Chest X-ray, AP view. Patient: 58 years old, sex F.
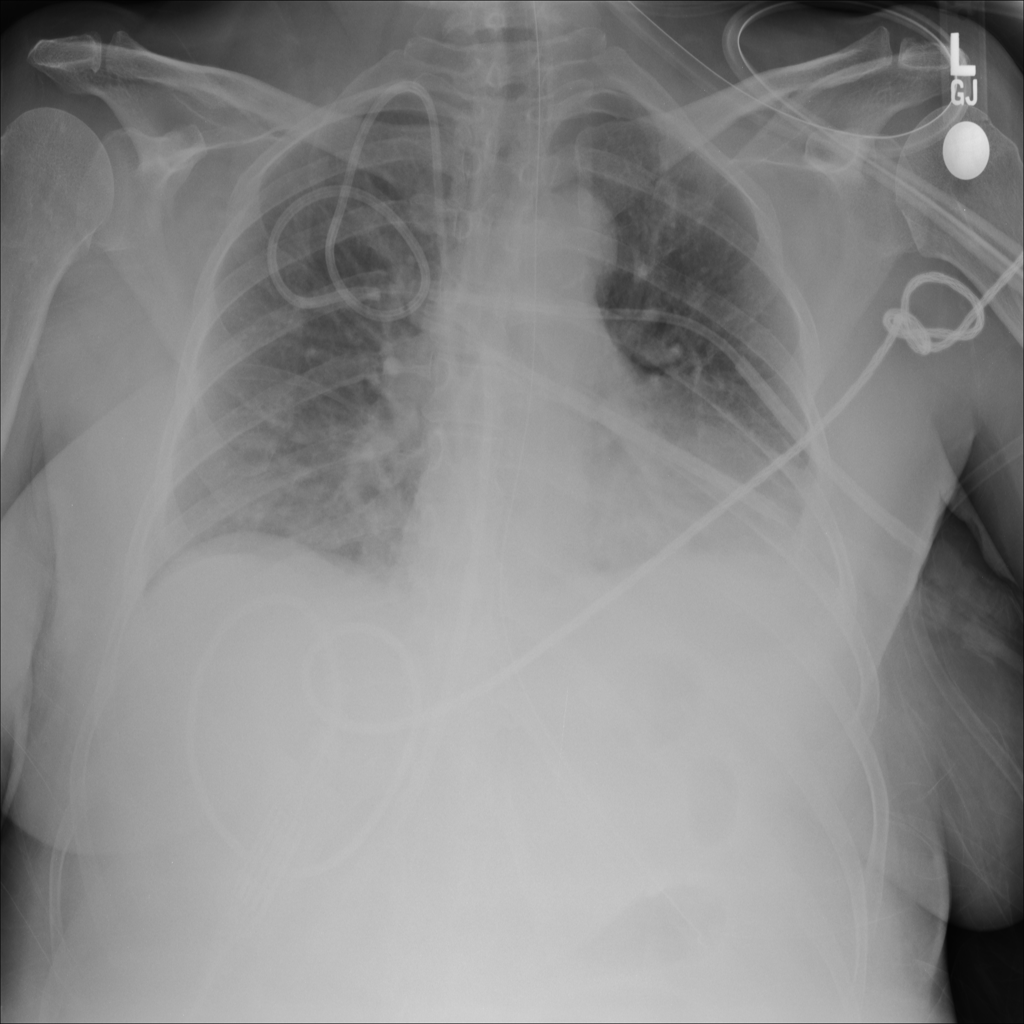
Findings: No Finding